Question: how can i make this....
<URL>
well i want to learn to make this so that i could make
...
it is supposed to be a dynamic news scroller.... but to make this i know i will have to learn the thingy on the link that i gave you... then the next steps are going to take me to
my so abstract question, actually i don't have any knowledge about this or what this methodology echnique... so i need some leads on how to learn to make this... i have been experimenting with JavaScript set Timeout function but that didn't work...
so the leads
- 'CSS Drop Down Menus''Flash Drop Down Menus'- -
p.s.
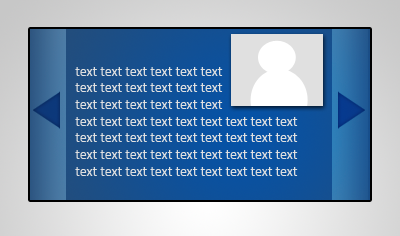
Answer: hey you can use, jQuery Cycle plugin:
<URL>
it have many option to perform your task...